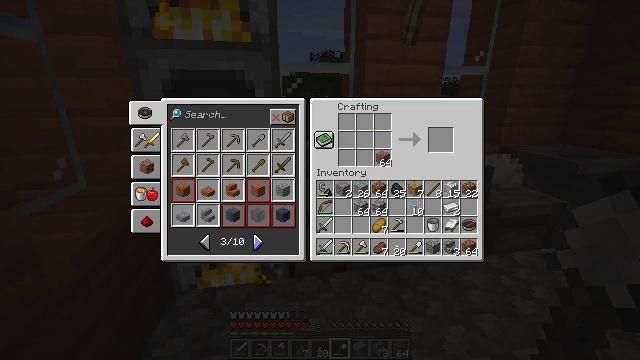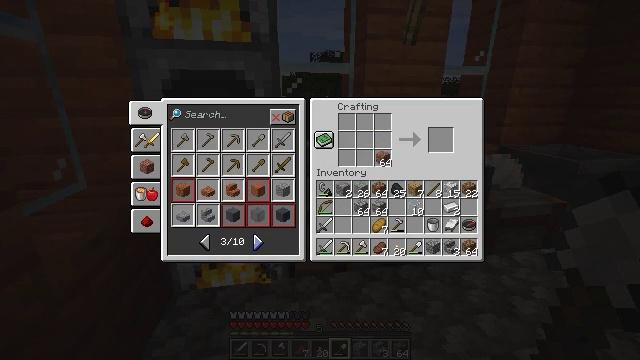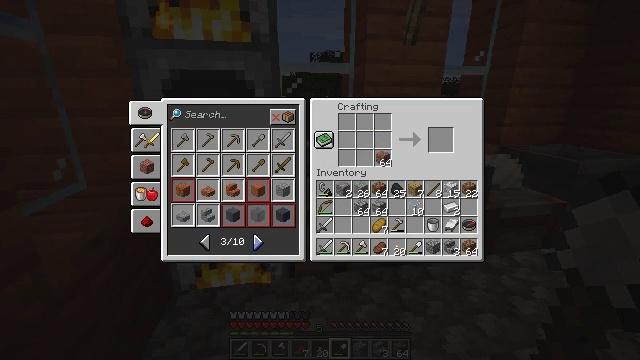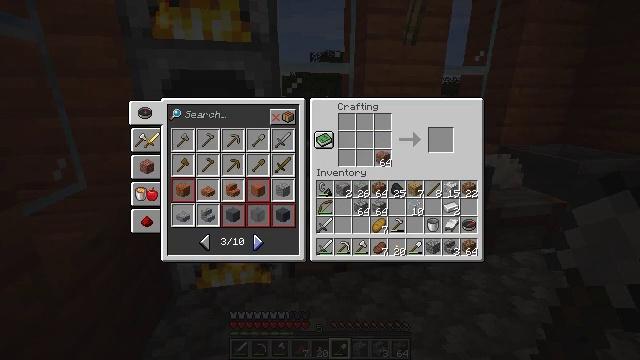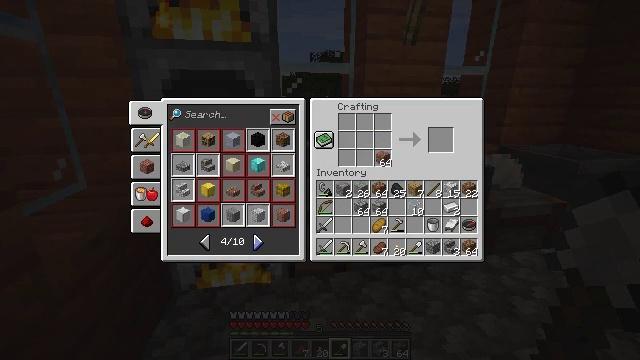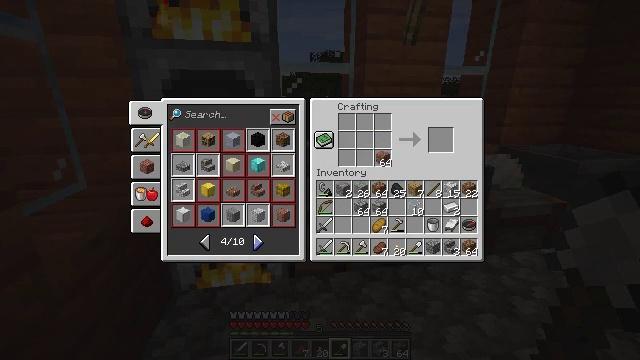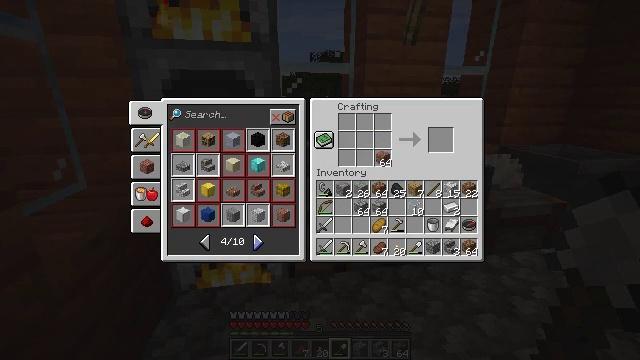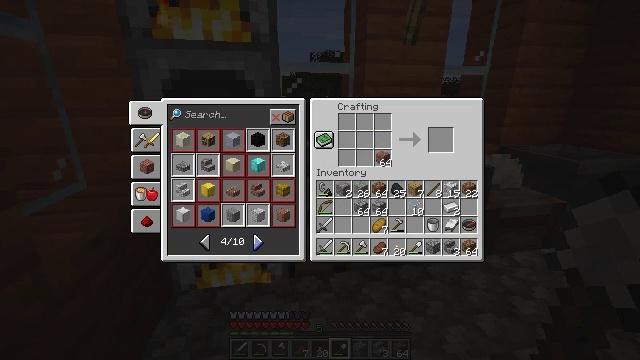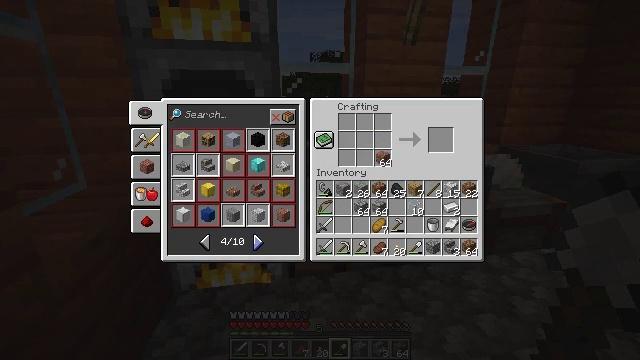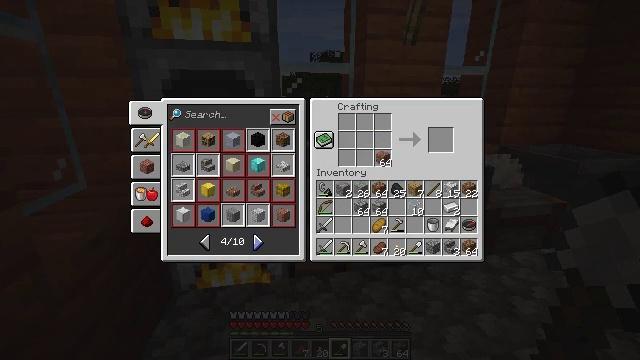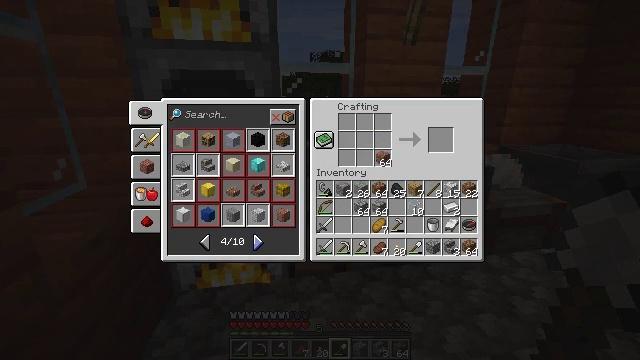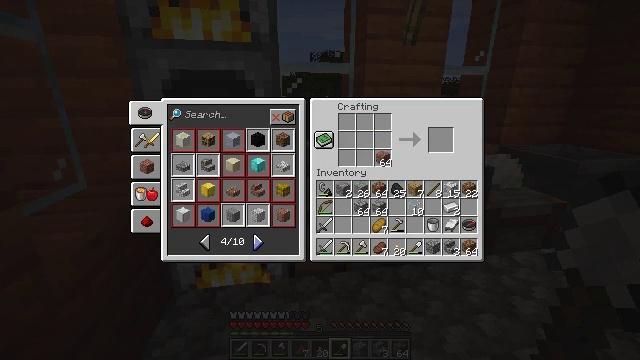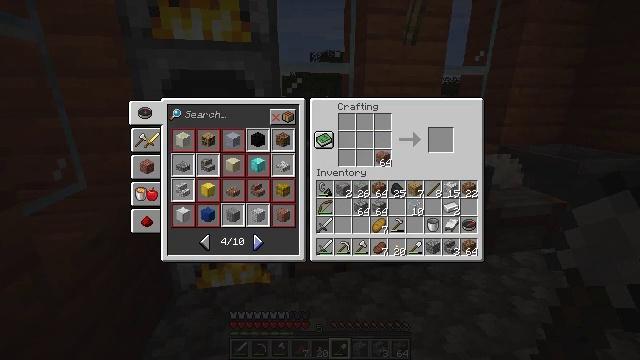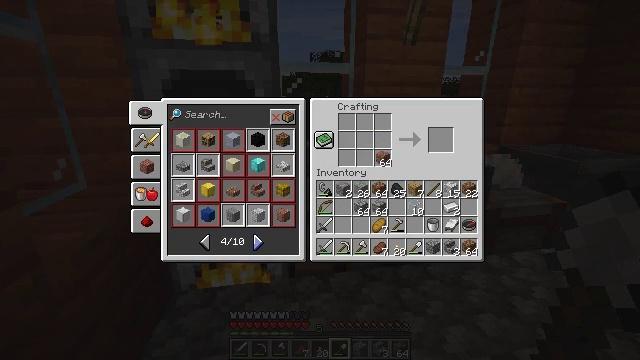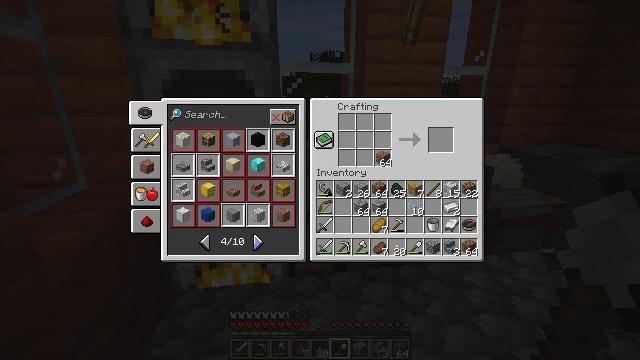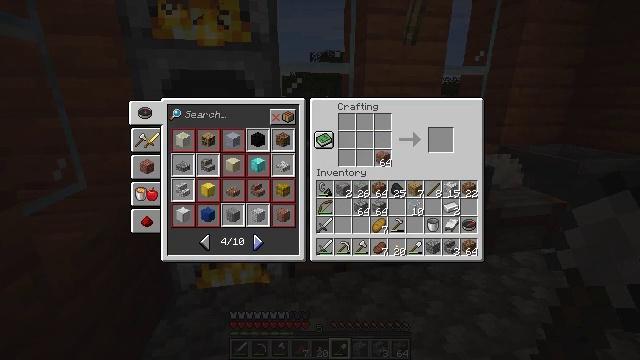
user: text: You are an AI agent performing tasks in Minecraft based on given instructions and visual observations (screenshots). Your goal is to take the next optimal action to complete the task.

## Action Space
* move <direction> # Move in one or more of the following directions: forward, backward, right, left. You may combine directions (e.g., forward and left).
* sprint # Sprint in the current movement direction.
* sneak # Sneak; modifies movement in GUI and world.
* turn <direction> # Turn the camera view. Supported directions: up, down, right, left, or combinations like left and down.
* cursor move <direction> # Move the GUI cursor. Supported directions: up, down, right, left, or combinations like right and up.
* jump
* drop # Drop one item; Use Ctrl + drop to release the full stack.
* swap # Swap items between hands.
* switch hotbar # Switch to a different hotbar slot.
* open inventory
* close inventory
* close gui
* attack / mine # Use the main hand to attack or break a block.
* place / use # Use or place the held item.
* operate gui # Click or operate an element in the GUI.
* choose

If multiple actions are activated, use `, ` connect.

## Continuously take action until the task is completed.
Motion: motion action
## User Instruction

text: Use the crafting table to craft polished granite.
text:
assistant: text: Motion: no_op
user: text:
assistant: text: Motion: no_op
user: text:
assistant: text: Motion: no_op
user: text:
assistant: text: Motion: attack / mine
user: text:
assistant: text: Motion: attack / mine
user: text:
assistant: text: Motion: attack / mine
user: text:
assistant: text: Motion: attack / mine
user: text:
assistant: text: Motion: no_op
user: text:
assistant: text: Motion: no_op
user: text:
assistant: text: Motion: no_op
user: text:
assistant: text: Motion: no_op
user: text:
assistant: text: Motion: no_op
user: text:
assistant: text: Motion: no_op
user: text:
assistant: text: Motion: no_op
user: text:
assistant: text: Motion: no_op
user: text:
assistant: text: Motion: no_op
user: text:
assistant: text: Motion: no_op
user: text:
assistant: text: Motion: no_op
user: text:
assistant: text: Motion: no_op
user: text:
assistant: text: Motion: no_op
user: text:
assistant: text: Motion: no_op
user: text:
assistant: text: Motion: no_op
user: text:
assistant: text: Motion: attack / mine
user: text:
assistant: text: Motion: attack / mine
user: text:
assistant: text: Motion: attack / mine
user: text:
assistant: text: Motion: no_op
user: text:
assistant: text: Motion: no_op
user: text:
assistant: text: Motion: no_op
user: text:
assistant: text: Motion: no_op
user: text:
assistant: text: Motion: no_op